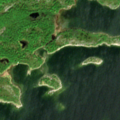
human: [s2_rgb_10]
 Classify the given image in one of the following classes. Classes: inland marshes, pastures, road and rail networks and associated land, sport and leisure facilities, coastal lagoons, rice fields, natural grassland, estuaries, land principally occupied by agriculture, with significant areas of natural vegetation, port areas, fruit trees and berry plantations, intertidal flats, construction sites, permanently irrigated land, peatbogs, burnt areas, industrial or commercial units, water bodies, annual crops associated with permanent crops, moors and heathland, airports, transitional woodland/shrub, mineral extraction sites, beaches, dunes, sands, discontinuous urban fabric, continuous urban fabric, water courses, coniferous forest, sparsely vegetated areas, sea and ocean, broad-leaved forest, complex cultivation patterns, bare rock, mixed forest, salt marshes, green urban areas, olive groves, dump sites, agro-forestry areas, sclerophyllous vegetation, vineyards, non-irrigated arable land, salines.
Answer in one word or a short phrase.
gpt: mixed forest, transitional woodland/shrub, sea and ocean